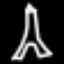
Label: The Eiffel Tower